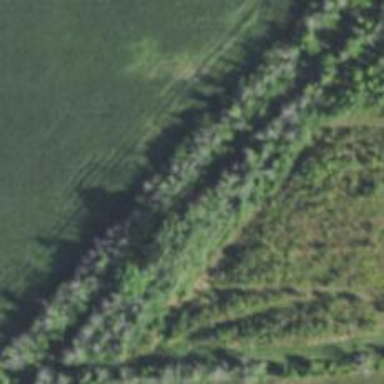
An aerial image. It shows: Abandoned railway.